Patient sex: M
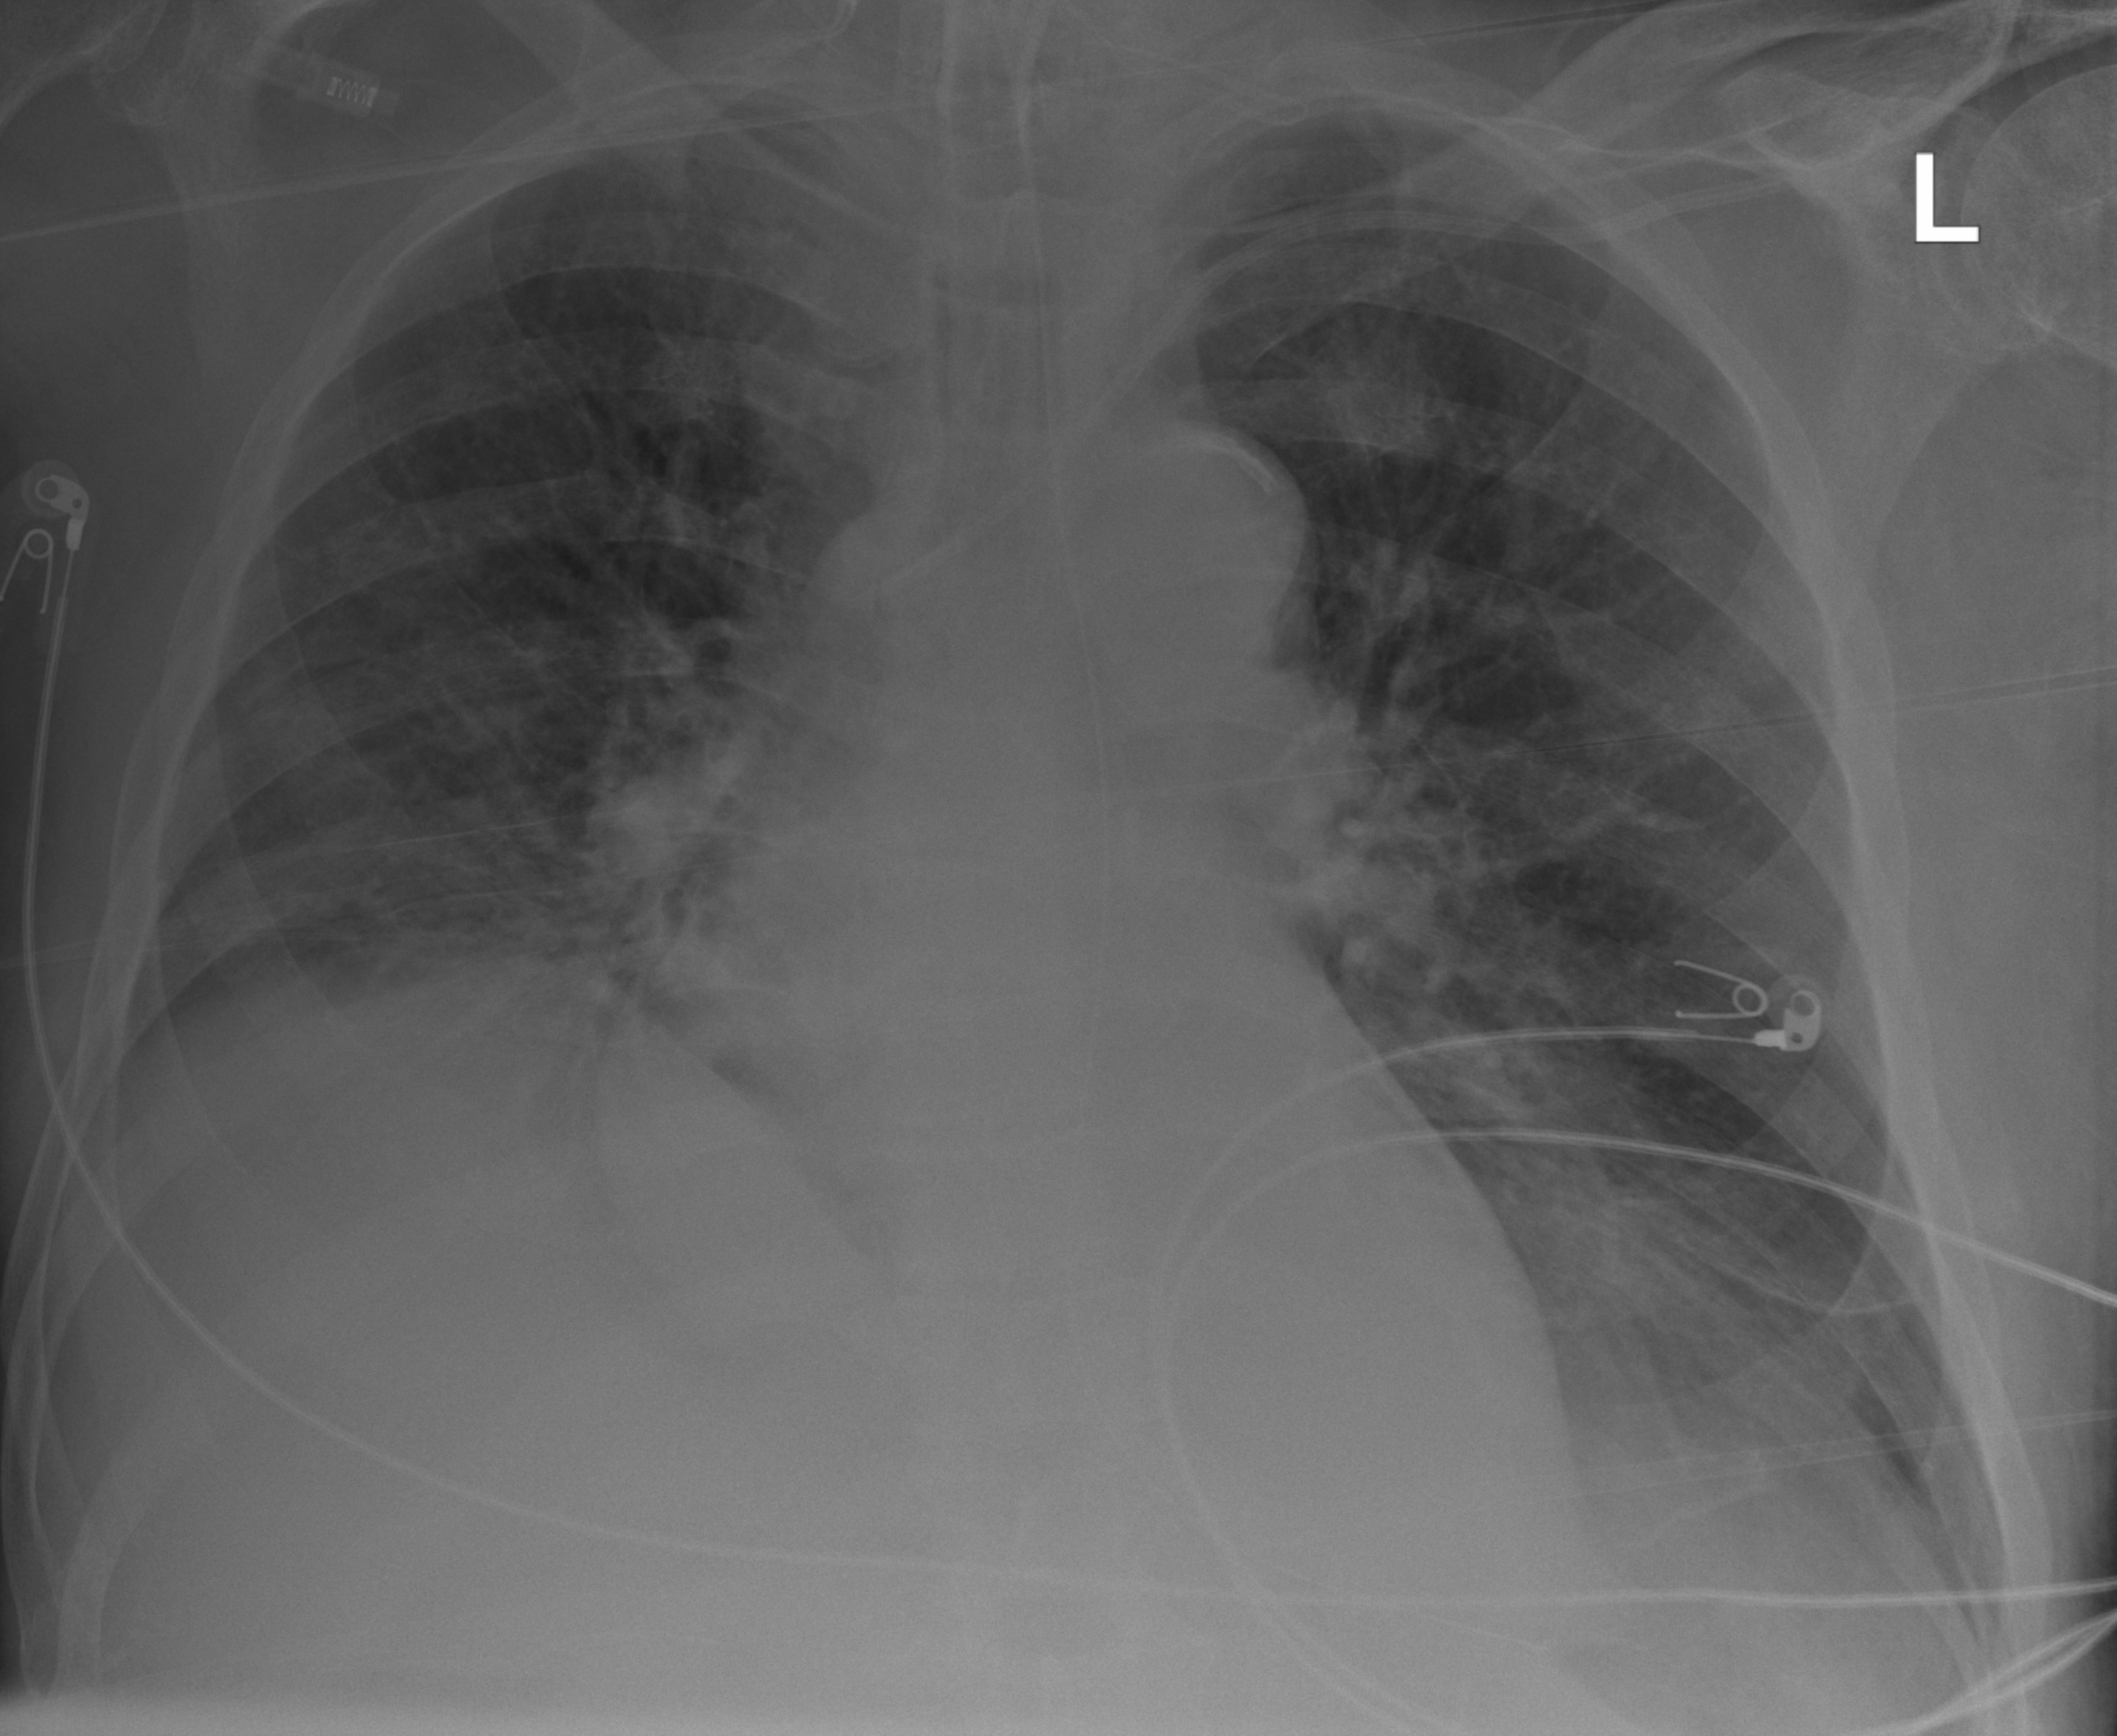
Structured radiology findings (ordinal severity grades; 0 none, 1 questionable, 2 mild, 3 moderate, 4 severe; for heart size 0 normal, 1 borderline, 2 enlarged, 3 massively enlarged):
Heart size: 0
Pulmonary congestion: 0
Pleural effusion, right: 0
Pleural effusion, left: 1
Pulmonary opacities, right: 0
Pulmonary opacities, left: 0
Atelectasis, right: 2
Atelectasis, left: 0